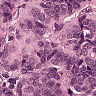
Metastatic tissue present: yes